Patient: sex F, age 75
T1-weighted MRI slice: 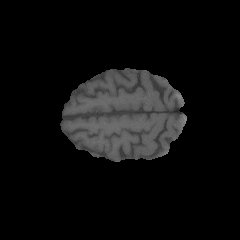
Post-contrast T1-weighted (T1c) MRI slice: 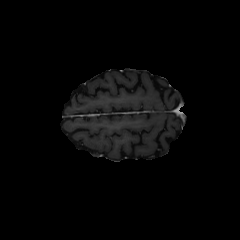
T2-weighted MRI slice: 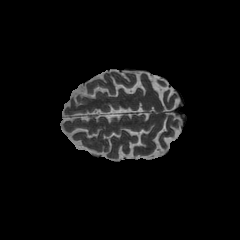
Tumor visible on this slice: no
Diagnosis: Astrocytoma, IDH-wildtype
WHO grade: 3